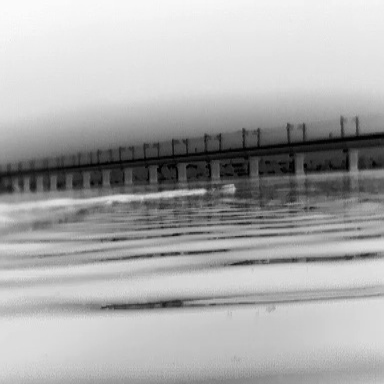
There is a canoe in the infrared image.